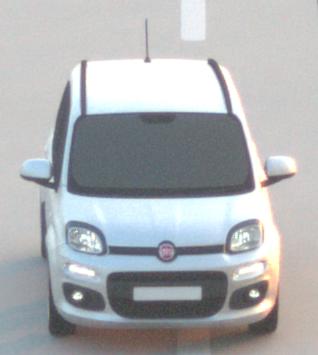
Make: Fiat
Model: Panda 1.2 8V
Detailed model: Panda (312)
Model produced from: 2013/02
Model produced until: 2013/12
Doors: 5
Color: white
Road condition: dry road
Daytime: sunrise or sunset
Contrast: medium contrast